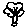
Label: tree